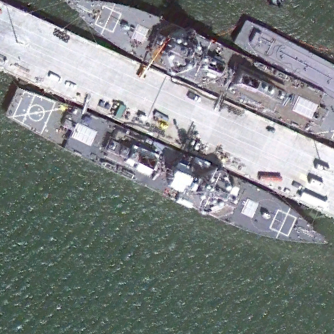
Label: destroyer